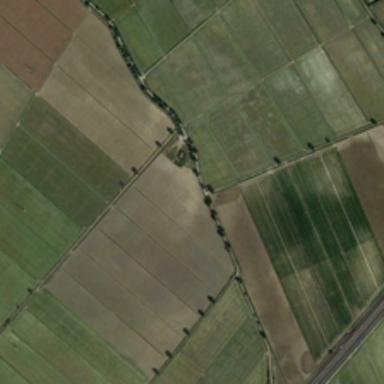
Some trees were planted near the farm .